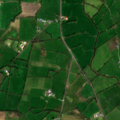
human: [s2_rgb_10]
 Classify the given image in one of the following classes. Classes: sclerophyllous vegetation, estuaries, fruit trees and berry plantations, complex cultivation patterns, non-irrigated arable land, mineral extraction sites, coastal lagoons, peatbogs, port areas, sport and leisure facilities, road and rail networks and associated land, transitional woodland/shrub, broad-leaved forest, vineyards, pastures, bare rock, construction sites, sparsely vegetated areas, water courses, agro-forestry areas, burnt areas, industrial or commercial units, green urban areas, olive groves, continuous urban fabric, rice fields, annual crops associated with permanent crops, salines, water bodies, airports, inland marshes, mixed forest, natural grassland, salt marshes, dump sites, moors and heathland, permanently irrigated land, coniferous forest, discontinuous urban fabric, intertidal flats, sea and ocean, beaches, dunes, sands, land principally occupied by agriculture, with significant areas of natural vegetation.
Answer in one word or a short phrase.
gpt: pastures